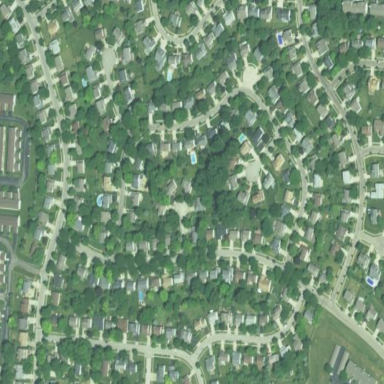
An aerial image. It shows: Residential area within neighborhood.